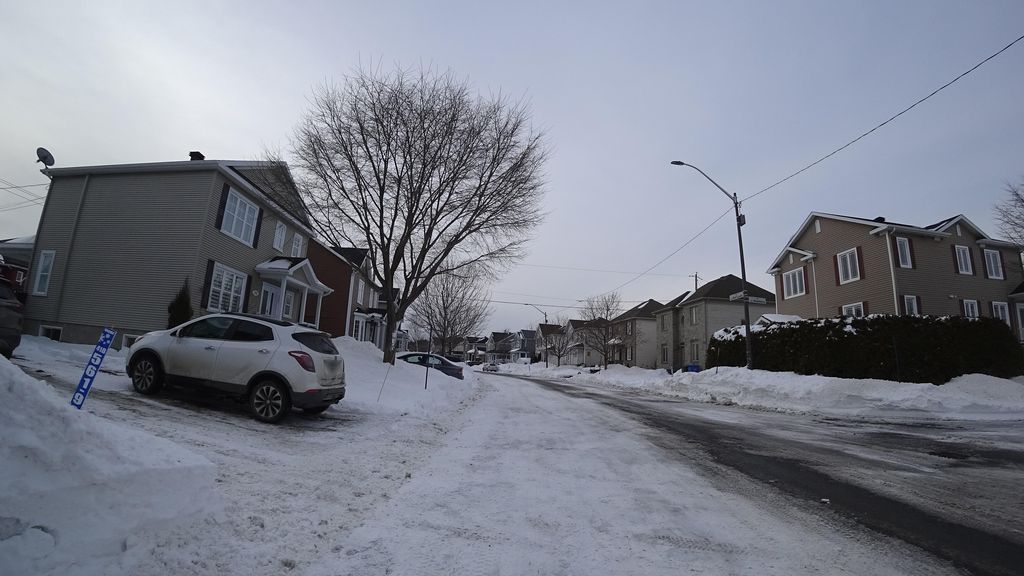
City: quebec_city